Field crop: tomato
Growth stage: 2
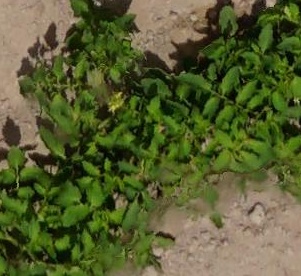
Species: tomato